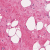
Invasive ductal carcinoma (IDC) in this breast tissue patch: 0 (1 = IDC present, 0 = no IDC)